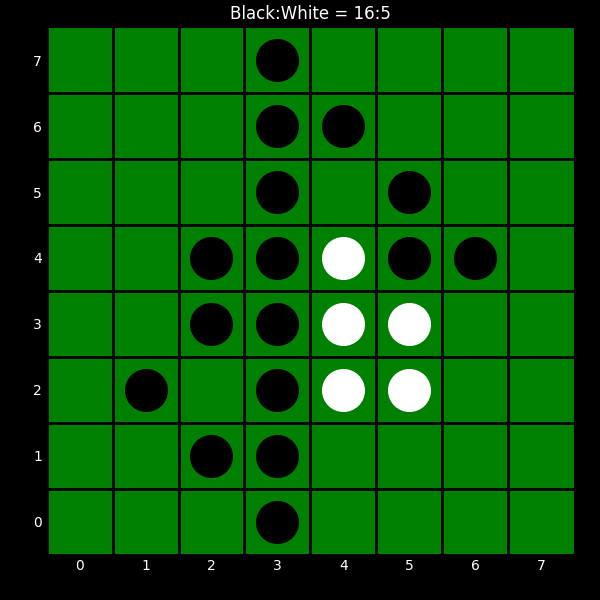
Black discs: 16
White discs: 5